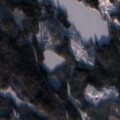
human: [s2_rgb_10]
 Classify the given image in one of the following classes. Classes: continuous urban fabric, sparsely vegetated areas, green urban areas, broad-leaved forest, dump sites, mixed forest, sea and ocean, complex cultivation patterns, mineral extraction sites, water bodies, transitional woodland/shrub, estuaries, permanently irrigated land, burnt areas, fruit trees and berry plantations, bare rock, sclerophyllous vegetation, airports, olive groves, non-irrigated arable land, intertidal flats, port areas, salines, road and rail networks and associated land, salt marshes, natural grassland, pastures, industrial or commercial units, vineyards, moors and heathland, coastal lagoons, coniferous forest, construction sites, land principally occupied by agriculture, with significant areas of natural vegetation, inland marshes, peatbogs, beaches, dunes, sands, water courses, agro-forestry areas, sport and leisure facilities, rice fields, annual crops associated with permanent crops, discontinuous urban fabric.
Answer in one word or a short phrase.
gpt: coniferous forest, transitional woodland/shrub